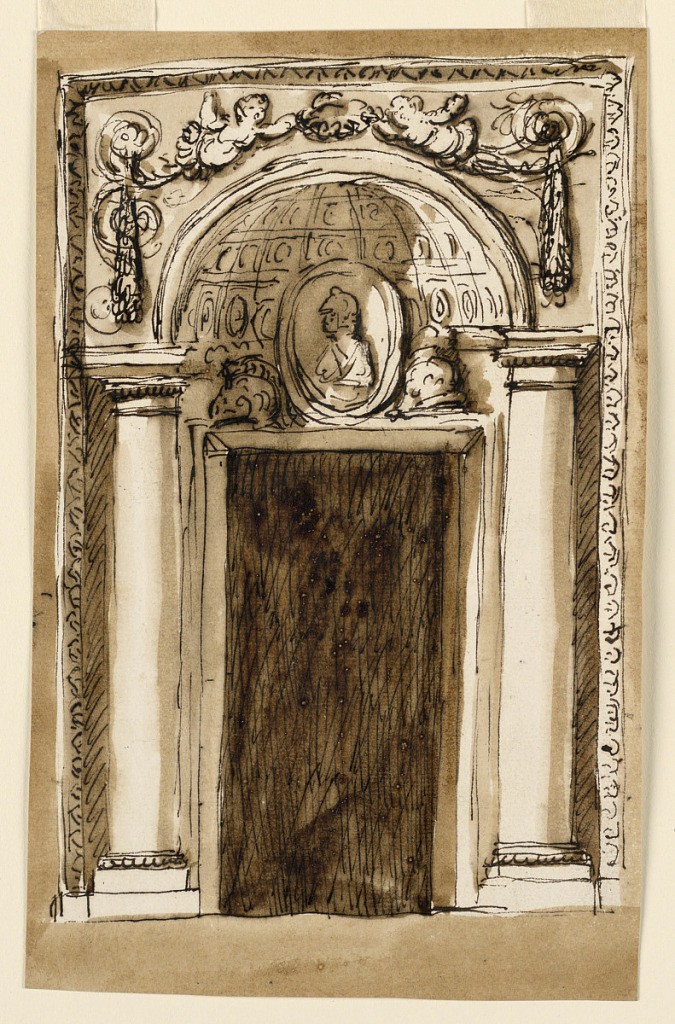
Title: Design for a Doorcase
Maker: Giuseppe Barberi, Italian, 1746–1809
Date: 1789–1793
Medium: Pen and brown ink, brush and brown wash on off-white laid paper, lined
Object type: Drawing
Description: A variation of 1938-88-1693. Beside the medallion are two helmets. The children support a wreath; garlands hang from the upper spirals of the rinceaux. Usual background. Similar to door enframement, Room of Mirrors, Palazzo Altieri.